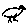
Label: bird